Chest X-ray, PA view. Patient: 25 years old, sex M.
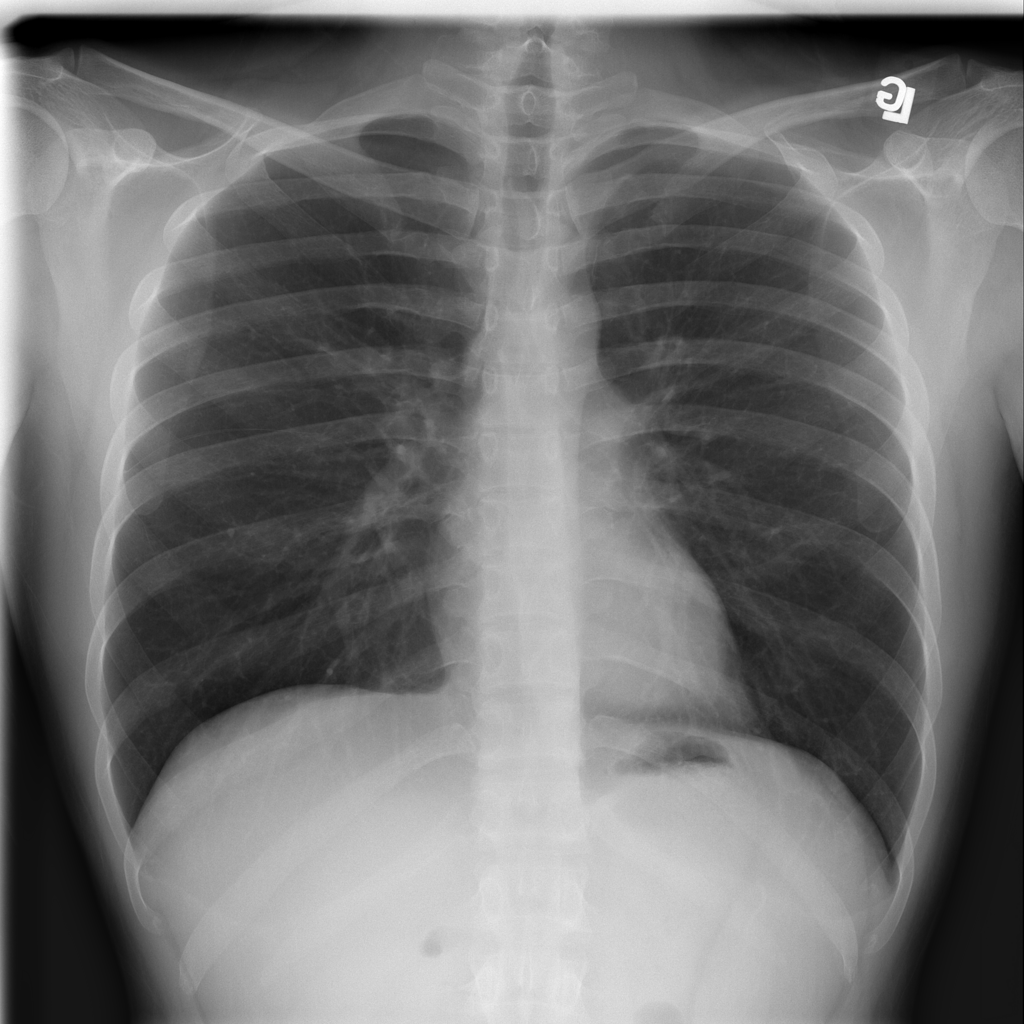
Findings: No Finding